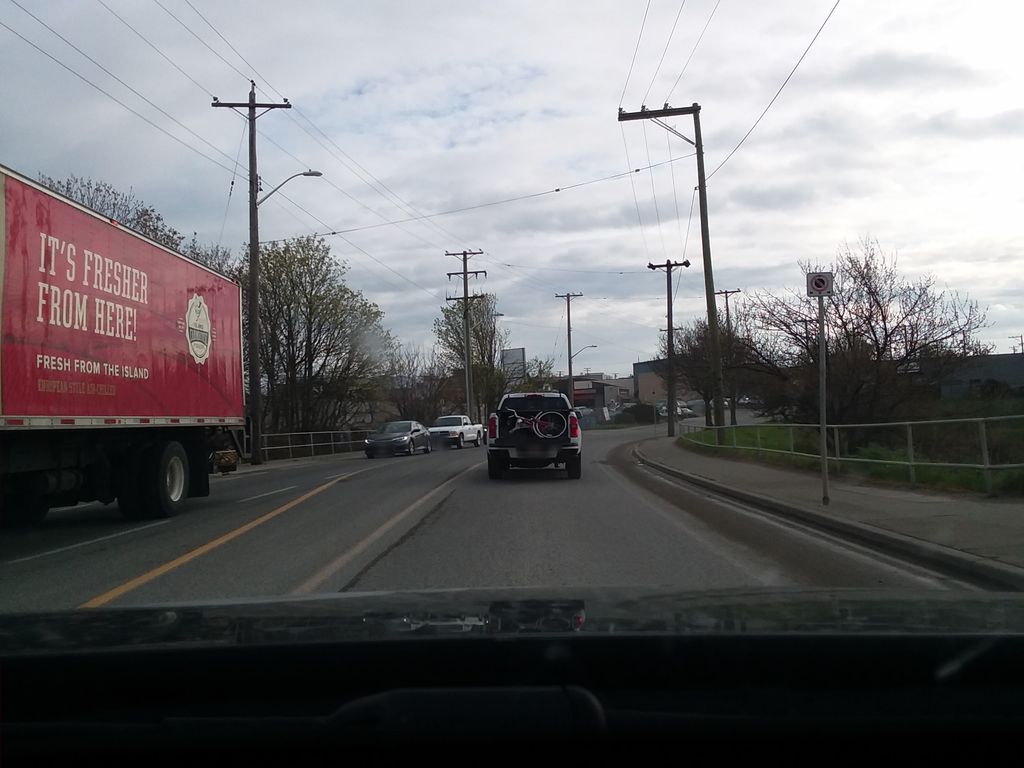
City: victoria